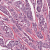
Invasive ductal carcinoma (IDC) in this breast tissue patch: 1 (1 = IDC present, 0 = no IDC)